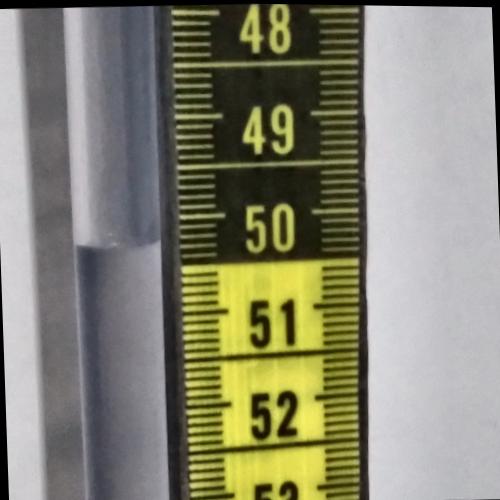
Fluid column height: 50.2 cm